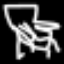
Label: chair